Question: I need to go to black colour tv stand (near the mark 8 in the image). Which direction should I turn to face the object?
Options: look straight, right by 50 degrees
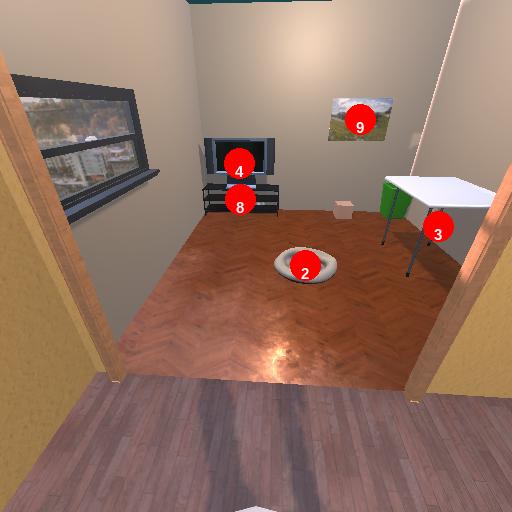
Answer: look straight